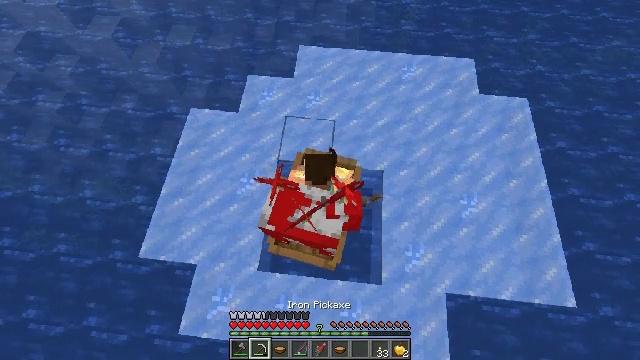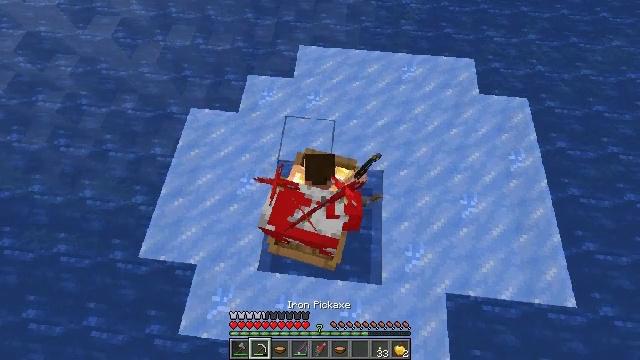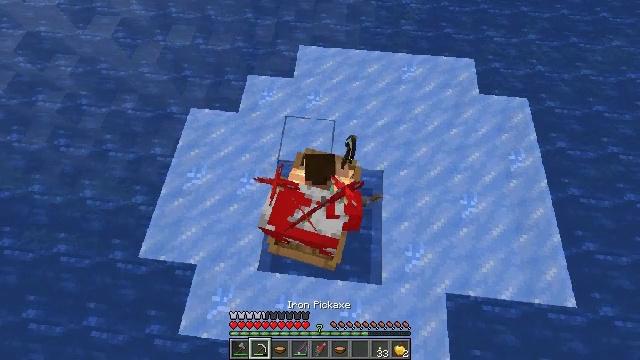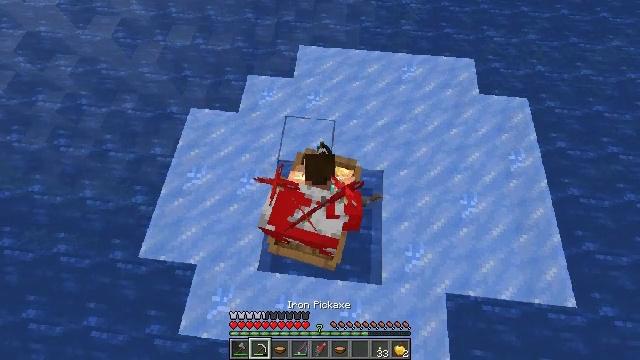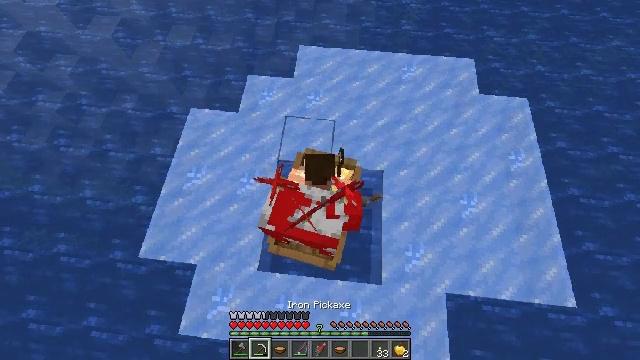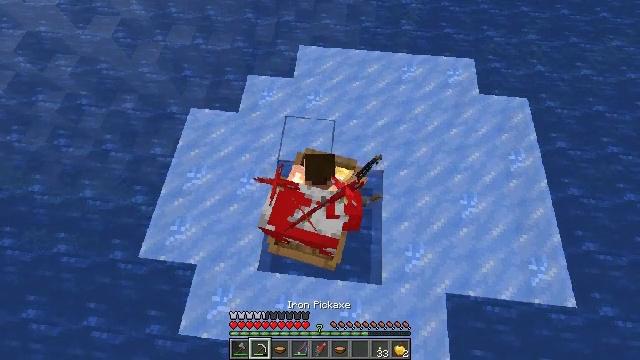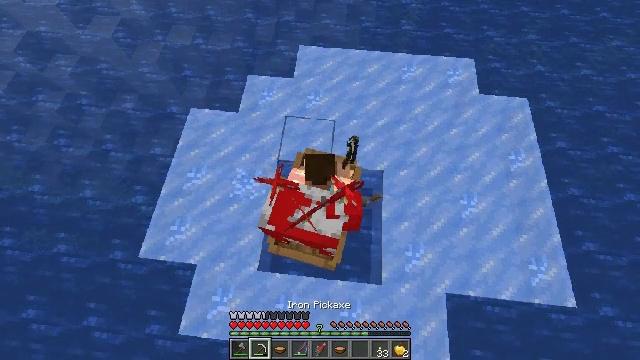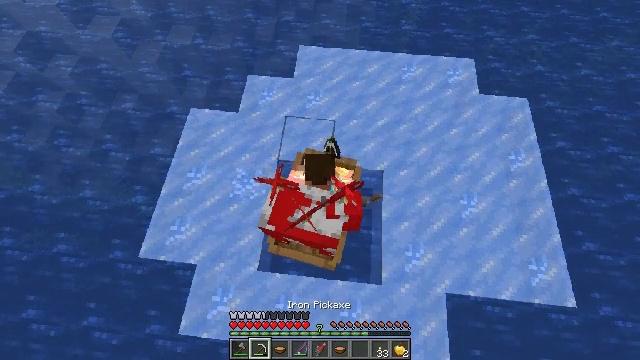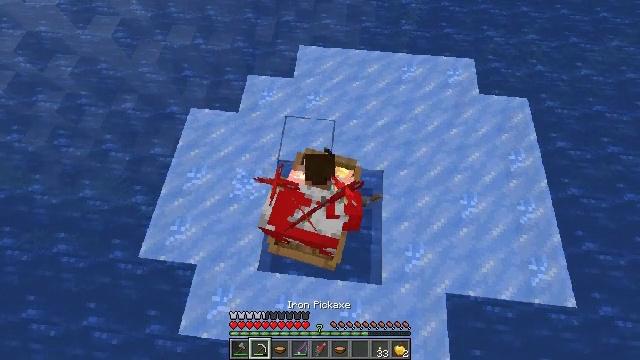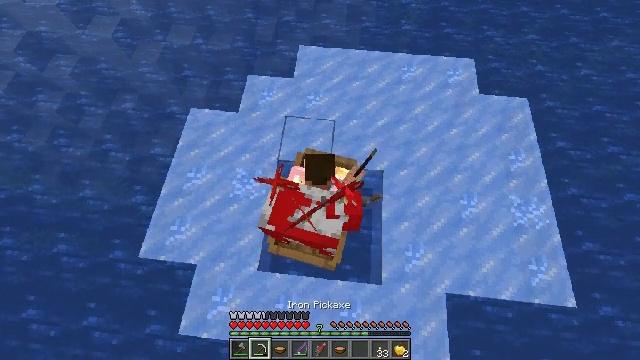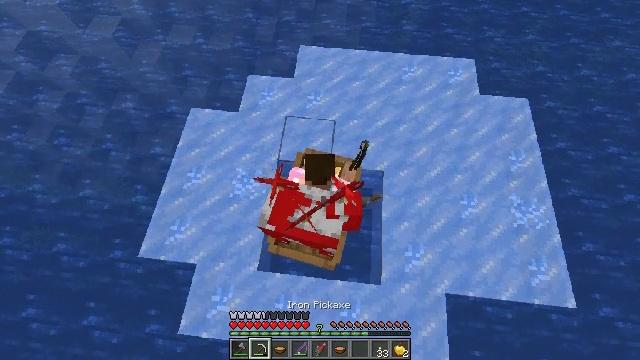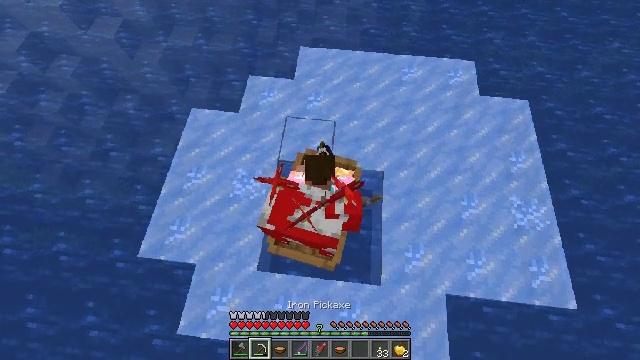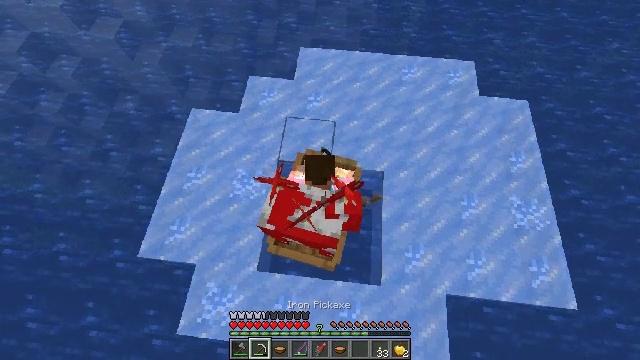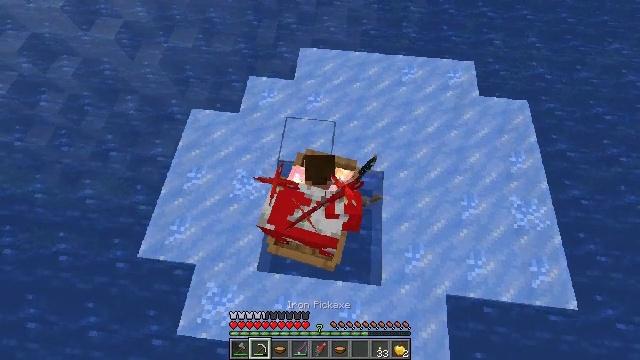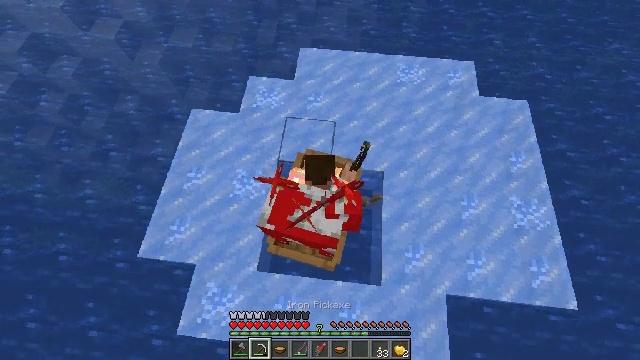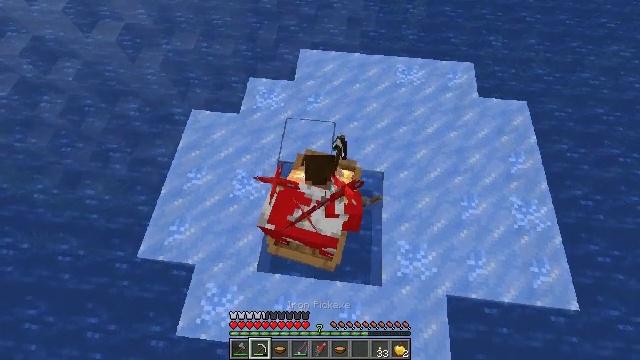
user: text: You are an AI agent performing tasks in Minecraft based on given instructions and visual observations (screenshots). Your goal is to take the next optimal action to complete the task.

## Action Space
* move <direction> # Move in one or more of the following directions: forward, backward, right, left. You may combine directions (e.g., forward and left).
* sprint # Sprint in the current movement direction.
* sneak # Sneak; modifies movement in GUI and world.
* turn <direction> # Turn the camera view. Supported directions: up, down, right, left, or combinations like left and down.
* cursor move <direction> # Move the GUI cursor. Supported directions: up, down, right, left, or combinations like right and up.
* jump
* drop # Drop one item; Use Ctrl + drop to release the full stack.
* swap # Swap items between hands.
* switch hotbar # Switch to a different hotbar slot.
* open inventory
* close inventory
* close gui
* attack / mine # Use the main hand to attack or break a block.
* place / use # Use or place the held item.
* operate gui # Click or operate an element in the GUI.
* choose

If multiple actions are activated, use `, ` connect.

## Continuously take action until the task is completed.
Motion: motion action
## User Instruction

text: Drop a name tag.
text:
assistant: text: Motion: attack / mine
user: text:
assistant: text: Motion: attack / mine
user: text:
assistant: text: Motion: attack / mine
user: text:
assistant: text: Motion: attack / mine
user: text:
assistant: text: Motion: attack / mine
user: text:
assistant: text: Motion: attack / mine
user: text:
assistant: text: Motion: attack / mine
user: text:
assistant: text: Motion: attack / mine
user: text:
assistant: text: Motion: attack / mine
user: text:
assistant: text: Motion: attack / mine
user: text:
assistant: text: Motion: attack / mine
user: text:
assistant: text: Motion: attack / mine
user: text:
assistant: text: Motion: attack / mine
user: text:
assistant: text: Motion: attack / mine
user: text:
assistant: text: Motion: attack / mine
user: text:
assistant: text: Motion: attack / mine
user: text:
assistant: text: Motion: attack / mine
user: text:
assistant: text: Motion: attack / mine
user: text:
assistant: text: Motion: attack / mine
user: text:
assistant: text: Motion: attack / mine
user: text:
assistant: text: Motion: attack / mine
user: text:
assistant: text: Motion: attack / mine
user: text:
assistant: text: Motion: attack / mine
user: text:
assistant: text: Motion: attack / mine
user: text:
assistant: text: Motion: attack / mine
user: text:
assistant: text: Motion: attack / mine
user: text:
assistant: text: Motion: attack / mine
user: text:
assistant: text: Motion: attack / mine
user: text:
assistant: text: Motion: attack / mine
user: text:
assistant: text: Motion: attack / mine